Field crop: maize
Growth stage: 1
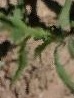
Species: maize